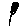
Label: flower